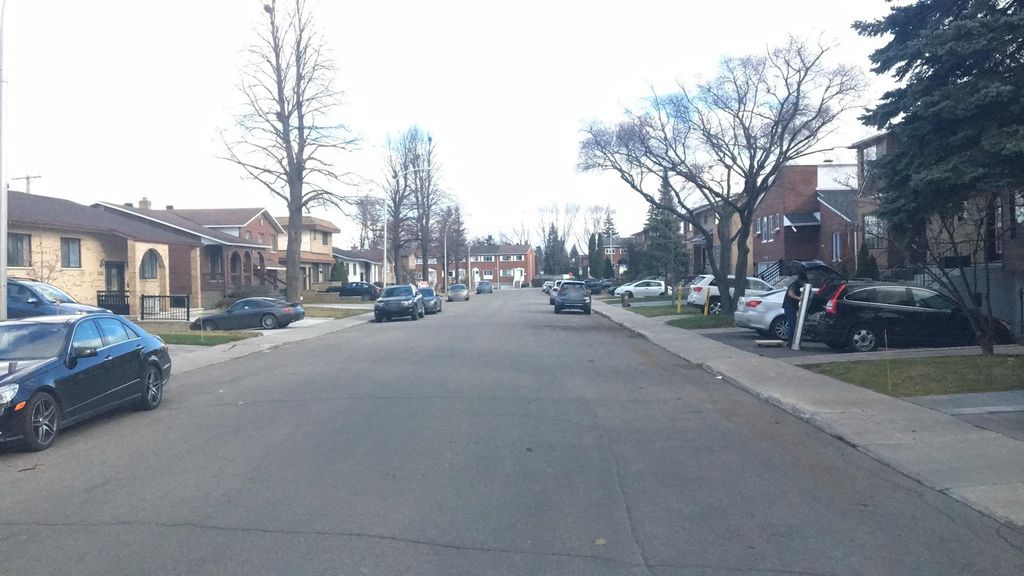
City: montreal